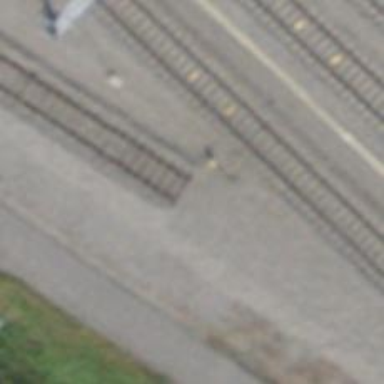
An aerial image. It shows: Disused railway siding with one track.